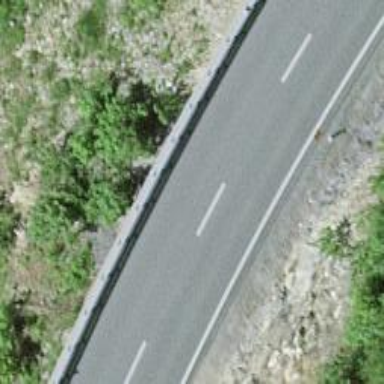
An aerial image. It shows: Tertiary road with asphalt surface.